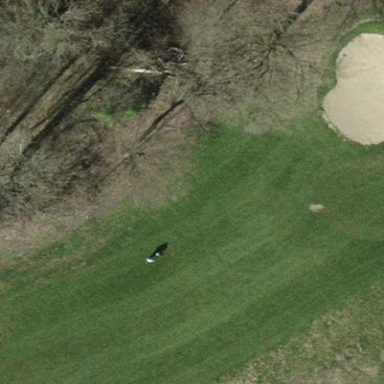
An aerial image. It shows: Grassy area designated as golf fairway.